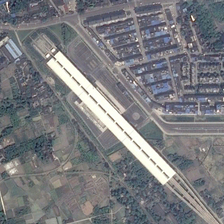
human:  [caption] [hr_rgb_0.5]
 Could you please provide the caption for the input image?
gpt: many buildings and green trees are in two sides of a railway station .

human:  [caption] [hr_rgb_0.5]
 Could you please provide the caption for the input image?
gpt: many buildings and green trees are in two sides of a railway station .

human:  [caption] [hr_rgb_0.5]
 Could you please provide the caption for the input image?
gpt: many buildings and green trees are in two sides of a railway station .

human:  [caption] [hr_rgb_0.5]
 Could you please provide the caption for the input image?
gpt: many buildings and green trees are in two sides of a railway station .

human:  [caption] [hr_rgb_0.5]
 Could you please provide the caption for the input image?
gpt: many buildings and green trees are in two sides of a railway station .